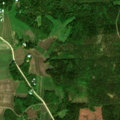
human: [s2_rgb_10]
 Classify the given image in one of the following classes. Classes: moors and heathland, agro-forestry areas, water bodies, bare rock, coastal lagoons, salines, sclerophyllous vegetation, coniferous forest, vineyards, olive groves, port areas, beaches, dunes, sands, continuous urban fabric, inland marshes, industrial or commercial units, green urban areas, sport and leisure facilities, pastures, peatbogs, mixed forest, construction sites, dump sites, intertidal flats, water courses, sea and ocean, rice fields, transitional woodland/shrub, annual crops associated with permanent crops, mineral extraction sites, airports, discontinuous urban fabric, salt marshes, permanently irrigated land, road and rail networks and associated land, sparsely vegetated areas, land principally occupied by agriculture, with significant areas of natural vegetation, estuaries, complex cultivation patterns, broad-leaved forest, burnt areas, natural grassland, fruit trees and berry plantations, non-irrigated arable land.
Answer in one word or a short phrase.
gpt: non-irrigated arable land, land principally occupied by agriculture, with significant areas of natural vegetation, coniferous forest, mixed forest